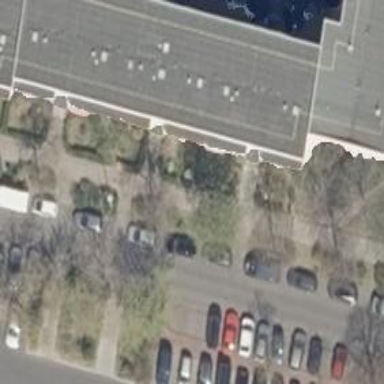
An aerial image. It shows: Footway with concrete surface.